Question: I have a page which uses googlemap on it and have placed some button's on the map which looks like this for design reference.

What I want is to have these buttons act like a radio button which means that if a user clicks on one I want to change the look like back ground color. What is the best way to do this ? Is there a way to modify material select or do i need to do this via CSS and change the image based on click ?
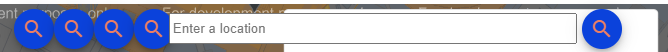
Answer: As there was no clear solution I actually just did it with basic angular material and buttons.
In my HTML i used the below code
'''
<button mat-mini-fab [ngClass]="[bntStyle1]" (click)="changeButton(1)">
<mat-icon style="font-size: 24px" fontSet="fa" fontIcon="fa-draw-polygon"></mat icon>
</button>
<button mat-mini-fab [ngClass]="[bntStyle2]" (click)="changeButton(2)">
<mat-icon>search</mat-icon>
</button>
<button mat-mini-fab [ngClass]="[bntStyle3]" (click)="changeButton(3)">
<mat-icon>search</mat-icon>
</button>
<button mat-mini-fab [ngClass]="[bntStyle4]" (click)="changeButton(4)">
<mat-icon>search</mat-icon>
</button>
'''
then in my comonent i have a function called change button which will set the style based on which button was clicked. Also on ngOnInit I set them all the same before the first click event. I am sure i can clean this up but for now it does the job and acts like a option / select.
'''
ngOnInit() {
this. bntStyle1 = 'btn-default';
this. bntStyle2 = 'btn-default';
this. bntStyle3 = 'btn-default';
this. bntStyle4 = 'btn-default';
}
changeButton(bttn) {
if (bttn === 1 ) {
this.bntStyle1 = 'btn-change';
this.bntStyle2 = 'btn-default';
this.bntStyle3 = 'btn-default';
this.bntStyle4 = 'btn-default';
this.drawingManager.setDrawingMode(google.maps.drawing.OverlayType.POLYGON);
}
if (bttn === 2 ) {
this.bntStyle1 = 'btn-default';
this.bntStyle2 = 'btn-change';
this.bntStyle3 = 'btn-default';
this.bntStyle4 = 'btn-default';
}
if (bttn === 3 ) {
this.bntStyle1 = 'btn-default';
this.bntStyle2 = 'btn-default';
this.bntStyle3 = 'btn-change';
this.bntStyle4 = 'btn-default';
}
if (bttn === 4 ) {
this.bntStyle1 = 'btn-default';
this.bntStyle2 = 'btn-default';
this.bntStyle3 = 'btn-default';
this.bntStyle4 = 'btn-change';
}
console.log('We hit button change');
}
'''